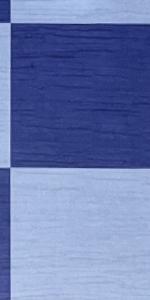
Label: Empty